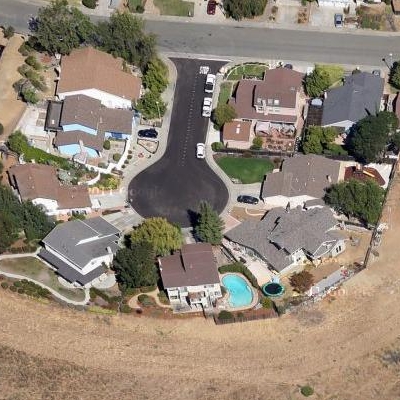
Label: Resident